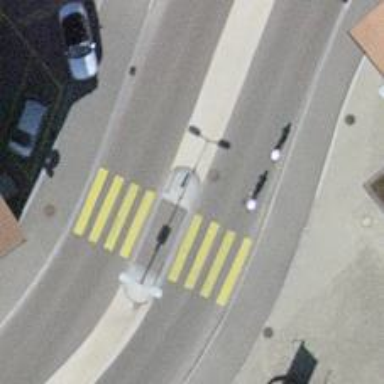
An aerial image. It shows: Zebra crossing with road island.